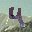
Label: 4